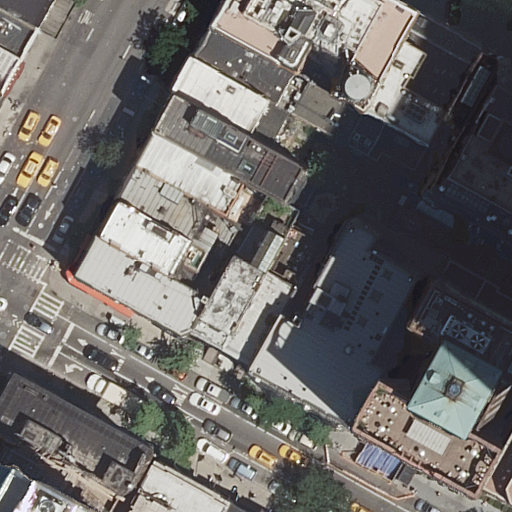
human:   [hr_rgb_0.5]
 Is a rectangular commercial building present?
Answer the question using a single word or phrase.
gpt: no

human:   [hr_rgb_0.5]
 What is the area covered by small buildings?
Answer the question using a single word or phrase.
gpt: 371m2

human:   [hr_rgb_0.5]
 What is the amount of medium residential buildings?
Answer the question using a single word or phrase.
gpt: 15

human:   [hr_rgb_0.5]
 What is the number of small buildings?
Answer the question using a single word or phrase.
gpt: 7

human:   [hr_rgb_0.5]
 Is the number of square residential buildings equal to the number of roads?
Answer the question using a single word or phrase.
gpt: no

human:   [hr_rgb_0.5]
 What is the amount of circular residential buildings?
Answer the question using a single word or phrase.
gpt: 0

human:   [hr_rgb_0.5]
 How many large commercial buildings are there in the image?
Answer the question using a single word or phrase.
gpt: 0

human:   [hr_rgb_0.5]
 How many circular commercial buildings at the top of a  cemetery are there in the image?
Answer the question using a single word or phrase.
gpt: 0

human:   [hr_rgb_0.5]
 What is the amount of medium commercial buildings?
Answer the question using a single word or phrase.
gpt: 0

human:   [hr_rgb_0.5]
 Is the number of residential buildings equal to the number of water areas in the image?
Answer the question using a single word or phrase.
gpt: no

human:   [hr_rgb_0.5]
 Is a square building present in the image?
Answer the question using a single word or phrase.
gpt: no

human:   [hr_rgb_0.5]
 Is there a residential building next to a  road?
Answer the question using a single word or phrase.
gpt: yes

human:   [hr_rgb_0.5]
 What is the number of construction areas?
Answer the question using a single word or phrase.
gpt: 0

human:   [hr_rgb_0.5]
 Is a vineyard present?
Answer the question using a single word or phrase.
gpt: no

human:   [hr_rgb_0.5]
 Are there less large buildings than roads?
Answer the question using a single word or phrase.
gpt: no

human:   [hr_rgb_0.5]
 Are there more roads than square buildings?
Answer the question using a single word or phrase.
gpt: yes

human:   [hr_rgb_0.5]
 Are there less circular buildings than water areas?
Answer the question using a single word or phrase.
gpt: no

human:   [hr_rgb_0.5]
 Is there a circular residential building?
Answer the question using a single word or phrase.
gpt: no

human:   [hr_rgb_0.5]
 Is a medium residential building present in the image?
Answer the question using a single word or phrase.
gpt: yes

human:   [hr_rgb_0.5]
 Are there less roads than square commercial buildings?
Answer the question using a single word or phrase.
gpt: no

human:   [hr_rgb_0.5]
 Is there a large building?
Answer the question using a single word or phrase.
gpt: yes

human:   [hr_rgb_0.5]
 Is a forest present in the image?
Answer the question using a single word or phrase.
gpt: no

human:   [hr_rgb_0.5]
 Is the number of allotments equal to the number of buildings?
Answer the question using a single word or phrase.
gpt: no

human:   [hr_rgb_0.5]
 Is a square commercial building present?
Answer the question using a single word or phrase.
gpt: no

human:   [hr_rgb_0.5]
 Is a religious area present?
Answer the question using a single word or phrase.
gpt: no

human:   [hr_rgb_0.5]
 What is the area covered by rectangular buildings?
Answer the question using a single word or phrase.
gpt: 3010m2

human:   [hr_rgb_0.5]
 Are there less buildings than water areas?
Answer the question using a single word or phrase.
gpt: no

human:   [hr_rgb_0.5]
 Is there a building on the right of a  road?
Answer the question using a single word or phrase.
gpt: yes

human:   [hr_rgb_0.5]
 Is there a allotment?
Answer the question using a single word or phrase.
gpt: no

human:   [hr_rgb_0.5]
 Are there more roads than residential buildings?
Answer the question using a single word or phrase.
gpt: no

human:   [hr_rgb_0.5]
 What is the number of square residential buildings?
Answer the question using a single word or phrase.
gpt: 0

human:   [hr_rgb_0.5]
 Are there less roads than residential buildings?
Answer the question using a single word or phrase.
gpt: yes

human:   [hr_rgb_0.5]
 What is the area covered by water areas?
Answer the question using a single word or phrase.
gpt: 0m2

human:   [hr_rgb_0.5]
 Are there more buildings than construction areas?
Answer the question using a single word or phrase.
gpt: yes

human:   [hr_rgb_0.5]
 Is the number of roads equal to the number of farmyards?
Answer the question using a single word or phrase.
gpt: no

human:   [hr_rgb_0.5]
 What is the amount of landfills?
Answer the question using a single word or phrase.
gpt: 0